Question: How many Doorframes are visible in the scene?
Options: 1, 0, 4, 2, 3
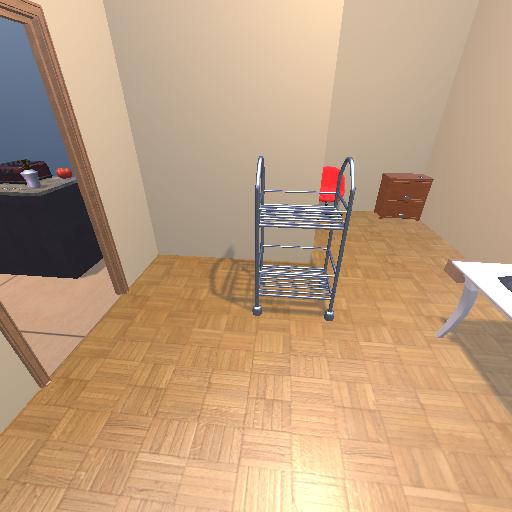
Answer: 1